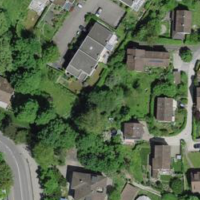
EUNIS habitat code: 54
Species observed at this site:
Fritillaria meleagris